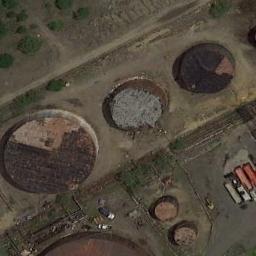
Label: storage_tank